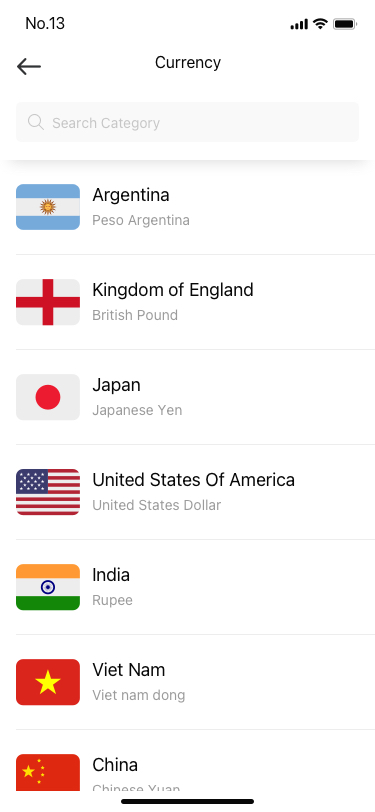
Text in this UI design:
Argentina
Peso Argentina
Japan
Japanese Yen
Viet Nam
Viet nam dong
Kingdom of England
British Pound
India
Rupee
United States Of America
United States Dollar
China
Chinese Yuan
Currency
Search Category